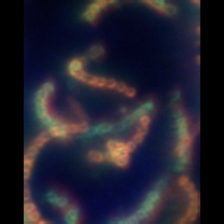
Taxon: Chaetoceros
Group: Diatoms